Interaction volume radius: 5 \u00c5
Interaction volume height: 20 \u00c5
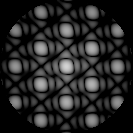
Disorder parameter: 0.006216